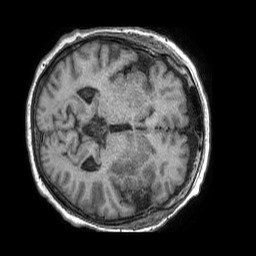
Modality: T1w
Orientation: axial
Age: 82
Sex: female
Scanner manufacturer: philips
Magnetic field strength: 1.5 T
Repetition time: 0.007533 s
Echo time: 0.003419 s